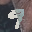
Label: 9